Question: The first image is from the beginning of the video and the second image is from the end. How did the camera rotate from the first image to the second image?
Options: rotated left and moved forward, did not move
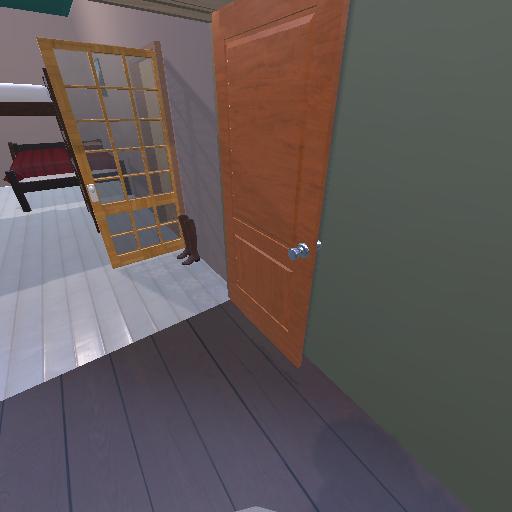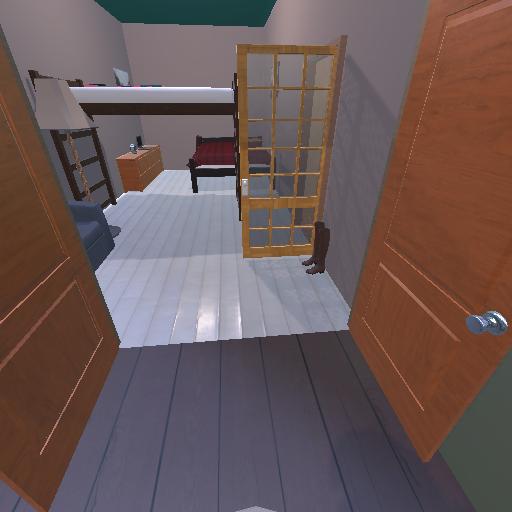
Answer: rotated left and moved forward